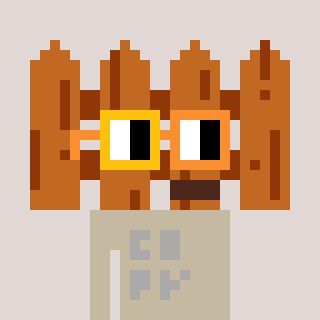
a pixel art character with square yellow and orange glasses, a fence-shaped head and a bege-colored body on a warm background